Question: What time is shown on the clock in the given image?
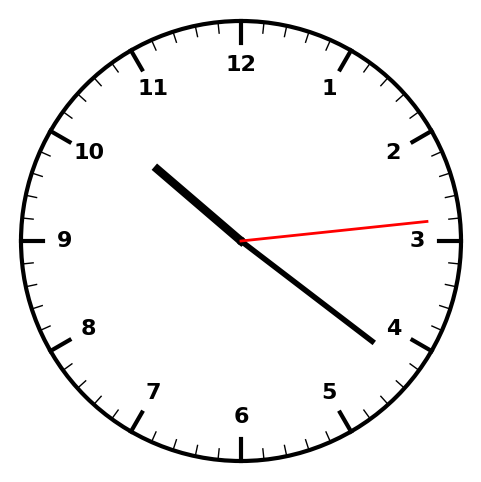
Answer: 10:21:14